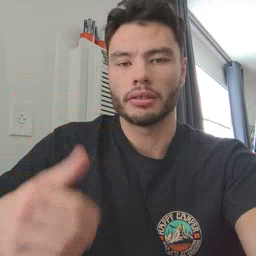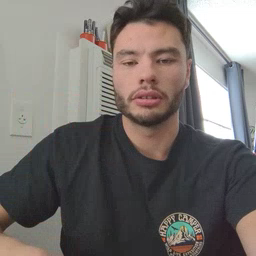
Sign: wait